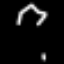
Label: octagon